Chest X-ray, AP view. Patient: 45 years old, sex M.
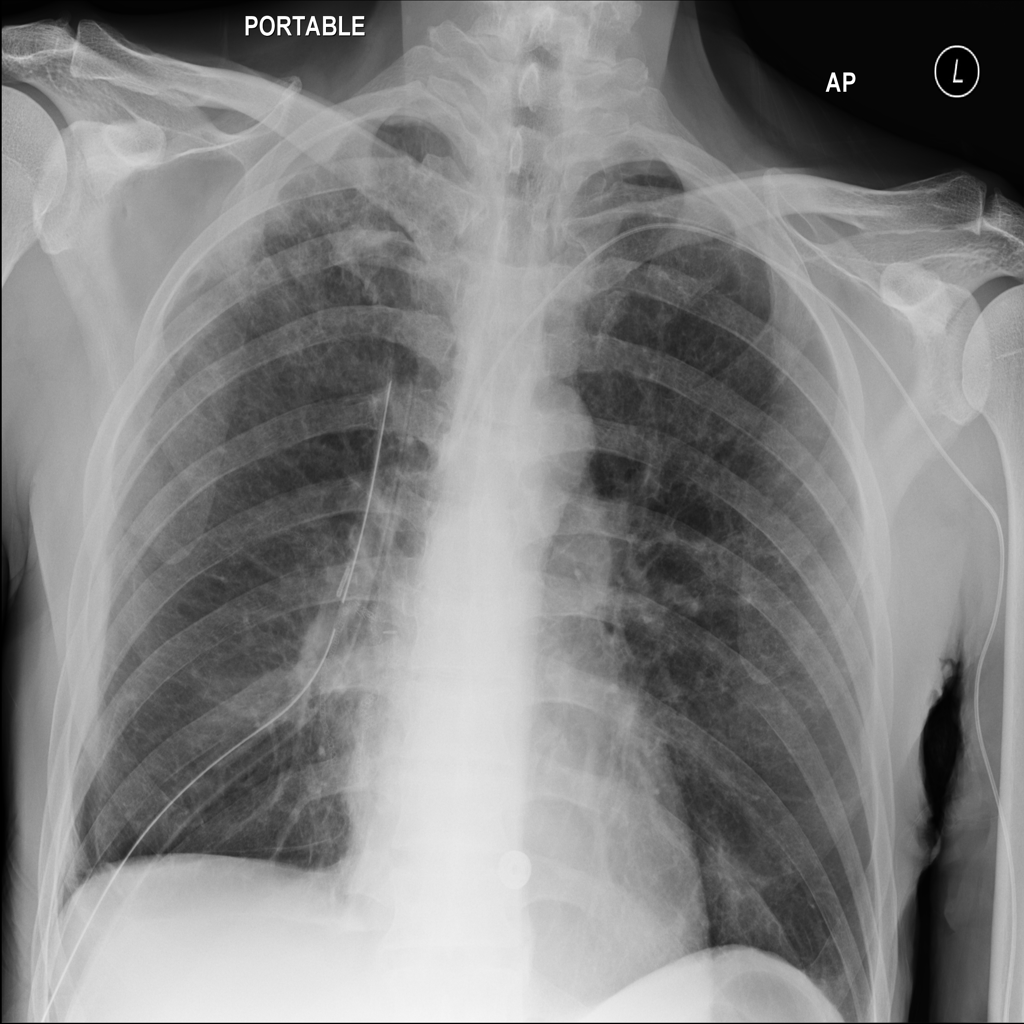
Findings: Fibrosis, Infiltration, Pneumothorax